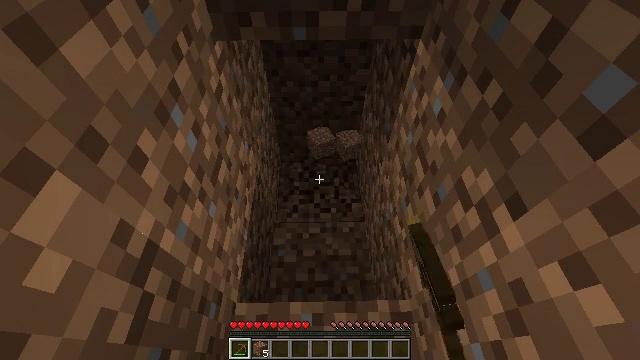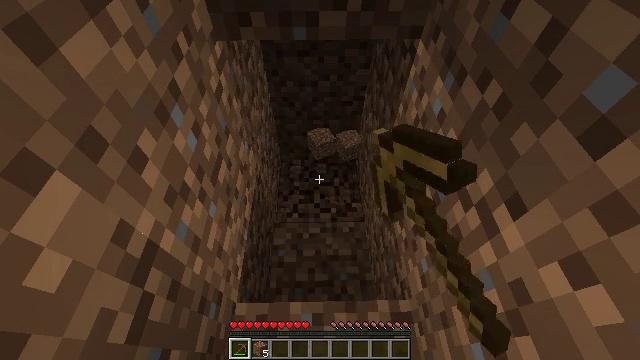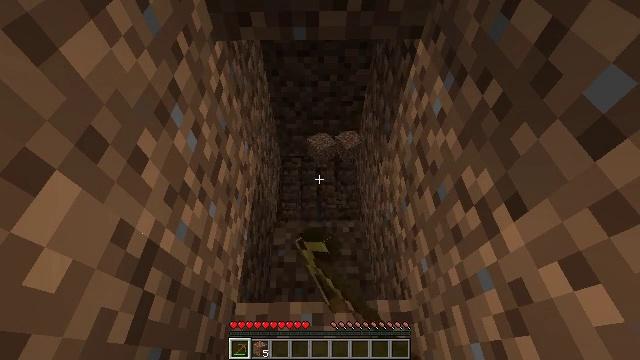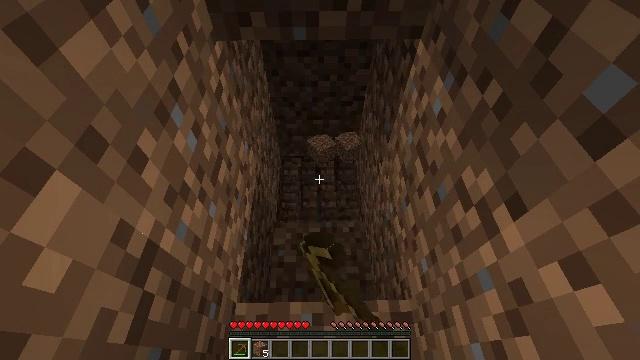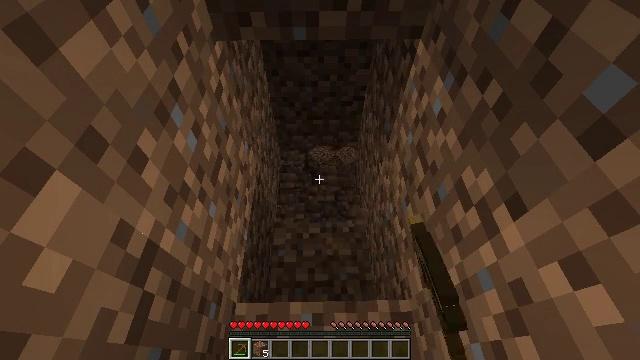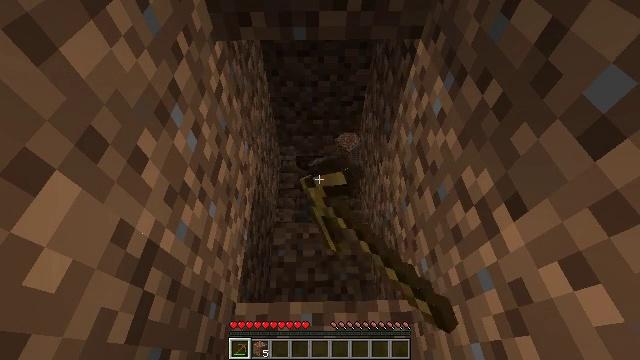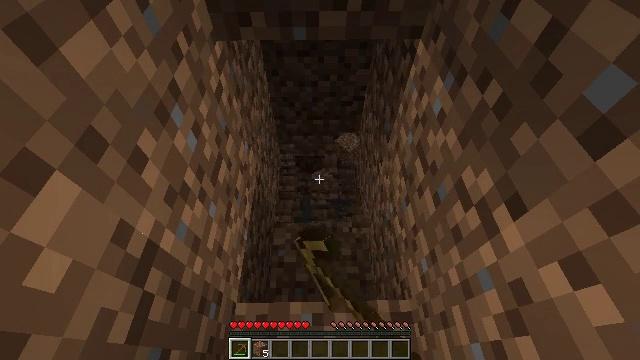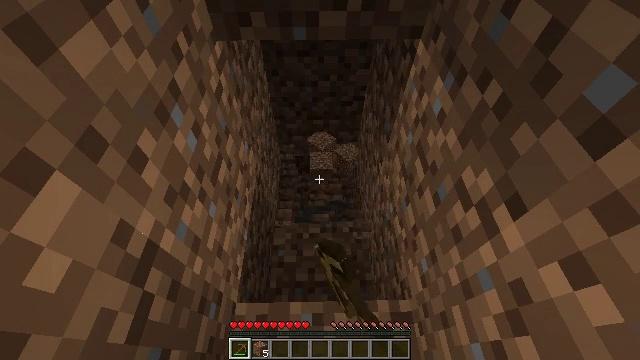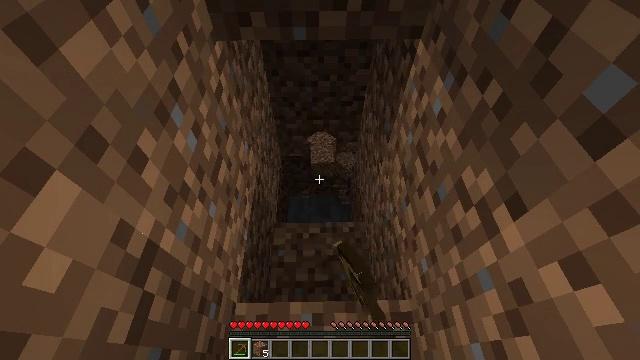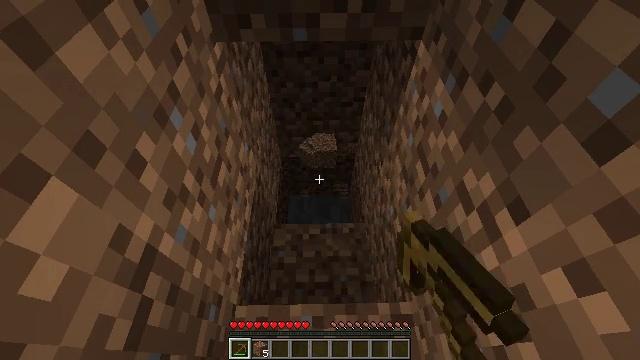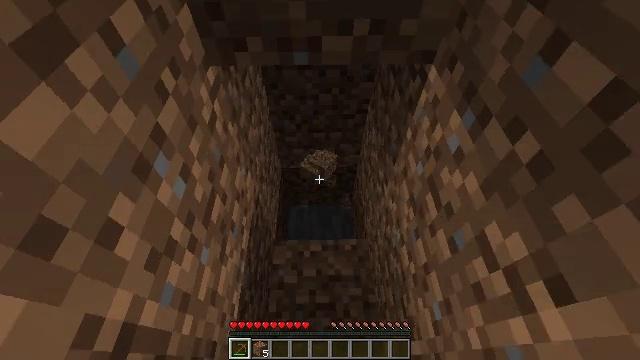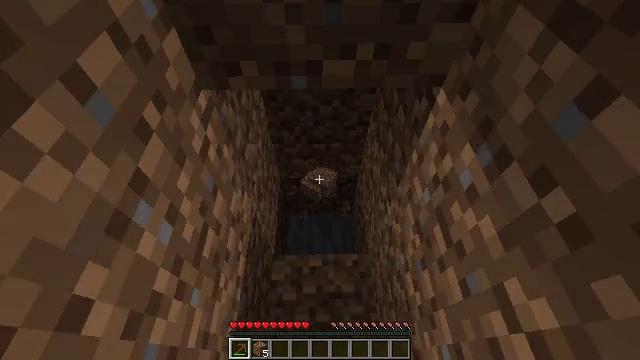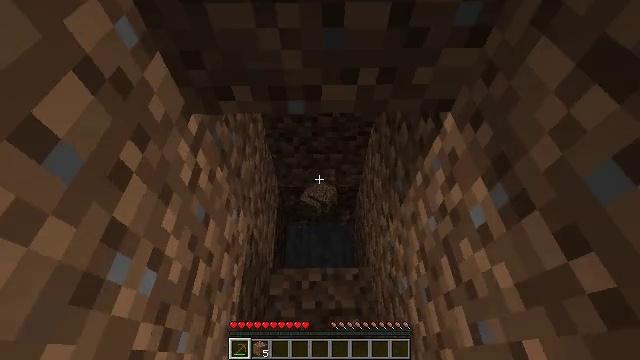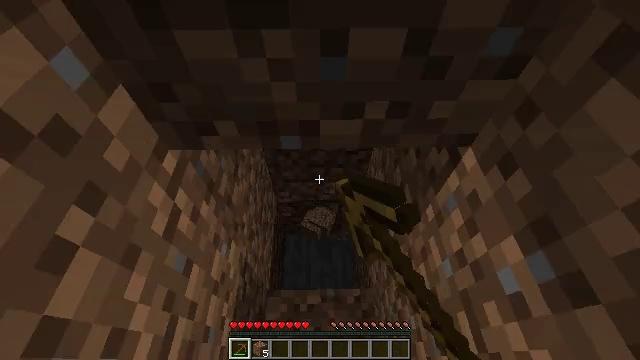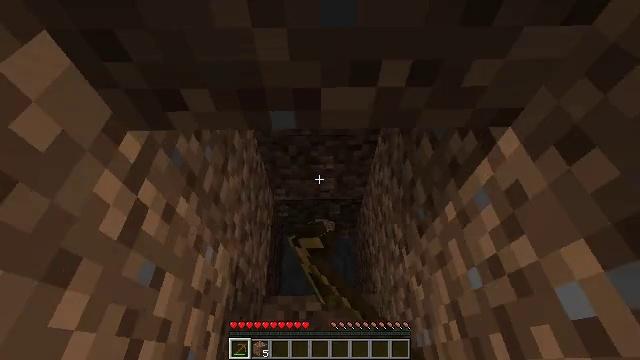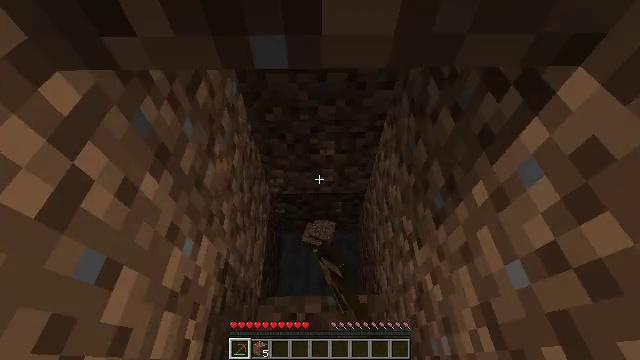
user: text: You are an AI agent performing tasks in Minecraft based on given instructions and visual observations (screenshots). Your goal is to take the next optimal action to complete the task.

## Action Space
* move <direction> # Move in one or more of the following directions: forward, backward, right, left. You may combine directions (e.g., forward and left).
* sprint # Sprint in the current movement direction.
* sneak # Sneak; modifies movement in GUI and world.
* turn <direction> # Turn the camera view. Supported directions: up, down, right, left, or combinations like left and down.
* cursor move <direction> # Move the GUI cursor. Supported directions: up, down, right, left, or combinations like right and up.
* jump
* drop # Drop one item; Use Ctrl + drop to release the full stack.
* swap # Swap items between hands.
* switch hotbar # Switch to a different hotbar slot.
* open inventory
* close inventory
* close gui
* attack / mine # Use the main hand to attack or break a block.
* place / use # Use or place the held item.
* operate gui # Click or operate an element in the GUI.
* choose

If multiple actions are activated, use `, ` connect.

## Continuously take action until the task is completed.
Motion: motion action
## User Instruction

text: Attack the ground to gather dirt.
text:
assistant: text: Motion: attack / mine
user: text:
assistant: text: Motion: attack / mine
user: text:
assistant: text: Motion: attack / mine
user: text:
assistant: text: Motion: attack / mine
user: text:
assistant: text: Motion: attack / mine
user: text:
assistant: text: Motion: attack / mine
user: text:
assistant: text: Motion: attack / mine
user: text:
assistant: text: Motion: attack / mine
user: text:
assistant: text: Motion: move forward, attack / mine
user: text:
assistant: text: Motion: move forward, attack / mine
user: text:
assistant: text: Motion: move forward, attack / mine
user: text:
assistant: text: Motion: move forward, attack / mine
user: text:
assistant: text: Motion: attack / mine
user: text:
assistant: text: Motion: attack / mine
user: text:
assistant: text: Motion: attack / mine
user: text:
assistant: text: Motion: attack / mine
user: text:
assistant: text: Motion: attack / mine
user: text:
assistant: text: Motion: attack / mine
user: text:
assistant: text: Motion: attack / mine
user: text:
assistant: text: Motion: attack / mine
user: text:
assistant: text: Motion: attack / mine
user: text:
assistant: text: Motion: attack / mine
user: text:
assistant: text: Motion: attack / mine
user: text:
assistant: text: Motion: turn up, attack / mine
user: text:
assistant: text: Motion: attack / mine
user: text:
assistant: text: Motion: attack / mine
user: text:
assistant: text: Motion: attack / mine
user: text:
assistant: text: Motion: attack / mine
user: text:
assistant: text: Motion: attack / mine
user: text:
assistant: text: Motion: attack / mine